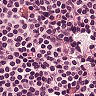
Metastatic tissue present: no